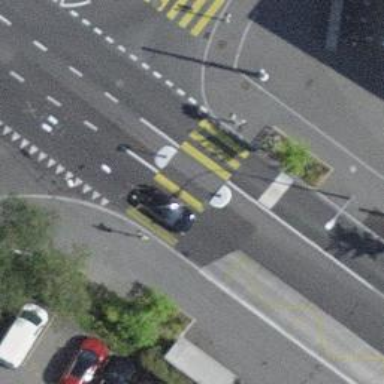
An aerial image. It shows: Zebra crossing with traffic signals and pedestrian island. The crossing is marked with zebra stripes.